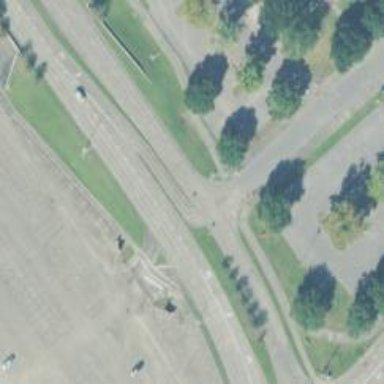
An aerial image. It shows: Tertiary link road with asphalt surface.